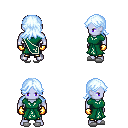
a pixel art fantasy rpg character, male body template, dark elf, purple skin, sash dress, gold greaves, white cyan loose hair, gold gloves, white slippers, four views (front, back, left, right), 2x2 character sprite sheet, small pixel art, hard edges, no anti-aliasing